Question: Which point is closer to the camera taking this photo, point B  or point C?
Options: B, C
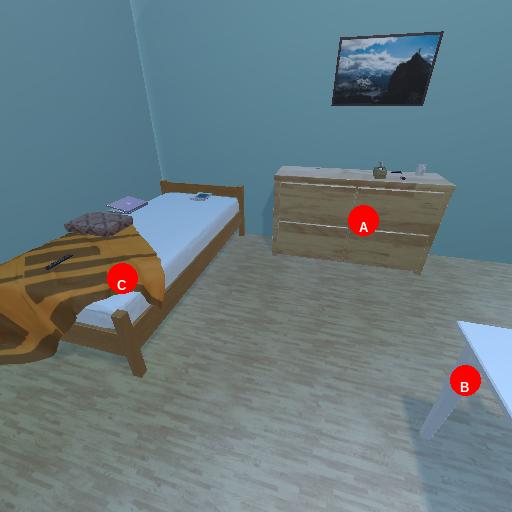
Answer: B